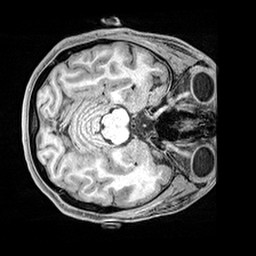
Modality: T1w
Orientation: axial
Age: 35
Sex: female
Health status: healthy
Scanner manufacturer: siemens
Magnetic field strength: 3 T
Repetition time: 2.4 s
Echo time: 0.00217 s